Field crop: maize
Growth stage: 2
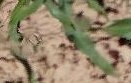
Species: maize